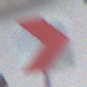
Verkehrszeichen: RichtungstafelnInKurvenKleinLinks
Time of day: MorningAfternoon
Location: Roofed (Urban)
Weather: PartlyCloudy
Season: NotSpecified
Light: Natural